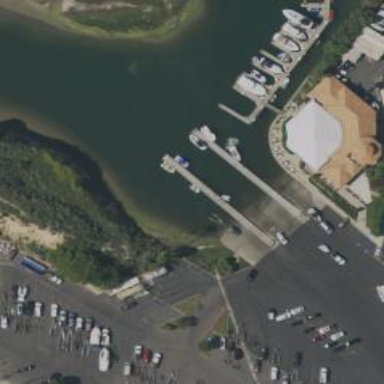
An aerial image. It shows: Slipway on leisure land.